Question: I have created a sample app from my real world app. I have used wxPython 3.0, python 2.7 and windows 7 64-bit OS.
The app is simple. It is a GUI with a text field where you can enter an IP address and then upon clicking a button, 10 nslookup queries will be made. The 'gui.py' contains the GUI code and the 'lookup.py' will contain the nslookup process code. After all this I used 'py2exe' to create an executable. I successfully created an executable too.
: When I execute my newly created executable the cmd console also appears/blinks while my app is running and performing nslookup queries! Why is this happening and how to avoid this? However if I execute my app via cmd by typing 'gui.py' and hitting enter, no cmd windows appear during the nslookup process.
: All the code and the newly created executable is available for download <URL>, just to avoid any identation problems. Any suggestions will be appreciated.
:
'''
# -*- coding: utf-8 -*-
import wx
from wx.lib.pubsub import setupkwargs
from wx.lib.pubsub import pub as Publisher
from threading import Thread
import threading
import socket
import os
import sys
from lookup import checker
class GUI(wx.Frame):
def __init__(self):
filePath = ''
wx.Frame.__init__(self, None, wx.ID_ANY, "test v1.0", style = wx.DEFAULT_FRAME_STYLE,size=(550,250))
self.Center()
self.CreateStatusBar()
self.mainPanel = mainPanel = wx.Panel(self, -1)
self.mainPanel.SetBackgroundColour('#EEEEEE')
mainSizer = wx.BoxSizer(wx.VERTICAL)
self.myFont = myFont = wx.Font(11, wx.MODERN, wx.NORMAL, wx.NORMAL, False, "Arial")
boldFont = wx.Font(11, wx.MODERN, wx.NORMAL, wx.BOLD, False, "Arial")
ipPanel = wx.Panel(mainPanel, -1, style=wx.BORDER)
iptextSizer = wx.BoxSizer(wx.VERTICAL)
iptitleText = wx.StaticText(ipPanel, -1, 'Please enter the IP and click the Check IP button to proceed!')
iptitleText.SetFont(myFont)
iptitleText.SetForegroundColour(wx.BLUE)
iptextSizer.Add(iptitleText, 0, wx.TOP|wx.EXPAND, 10)
ipText = wx.StaticText(ipPanel, -1, 'IP adddress: ')
ipText.SetFont(myFont)
ipTextCtrl = self.ipTextCtrl = wx.TextCtrl(ipPanel, -1, style = wx.TE_RICH, size=(303,24), name='ipTextCtrl')
ipTextCtrl.SetFont(boldFont)
ipTextCtrl.SetBackgroundColour('#FBFE99')
ipTextCtrl.SetMaxLength(15)
ipTextCtrl.Bind(wx.EVT_LEFT_DOWN, self.onClick)
ipTextCtrl.SetToolTip(wx.ToolTip("Please enter the IP address here."))
self.ipButton = ipButton = wx.Button(ipPanel, -1, 'Check IP', size=(98,35), name='ipButton')
ipButton.Bind(wx.EVT_LEFT_DOWN, self.onClick)
ipButton.SetFont(myFont)
ipButton.SetForegroundColour('#D6FDE2')
ipButton.SetBackgroundColour('#05C354')
ipButton.SetToolTip(wx.ToolTip("Click to start the lookup process."))
ipSizer = wx.BoxSizer(wx.HORIZONTAL)
ipSizer.AddSpacer(10)
ipSizer.Add(ipText, 0, wx.TOP, 11)
ipSizer.Add(ipTextCtrl, 0, wx.TOP, 9)
ipSizer.AddSpacer(40)
ipSizer.Add(ipButton, 0)
ipSizerMain = wx.BoxSizer(wx.VERTICAL)
ipSizerMain.Add(iptextSizer, 0, wx.ALL|wx.EXPAND, 5)
ipSizerMain.Add(ipSizer, 0, wx.ALL|wx.EXPAND, 5)
ipPanel.SetSizer(ipSizerMain)
mainsizer = wx.BoxSizer(wx.VERTICAL)
mainSizerA = wx.BoxSizer(wx.HORIZONTAL)
mainSizerA.Add(ipPanel, 1, wx.ALL, 2)
mainSizer.AddSpacer(10)
mainSizer.Add(mainSizerA, 0, wx.EXPAND)
mainPanel.SetSizer(mainSizer)
mainPanel.Layout()
def logger(self, result):
if result:
pass
else:
self.ipButton.SetLabel('Check IP')
self.ipButton.SetForegroundColour('#D6FDE2')
self.ipButton.SetBackgroundColour('#05C354')
self.iplistButton.SetLabel('Check IP List')
self.browseButton.SetLabel('Browse IP List')
self.browseButton.SetBackgroundColour('#05C354')
self.browseButton.SetForegroundColour('#D6FDE2')
self.ipButton.Enable()
self.browseButton.Enable()
self.stopButton.Disable()
def onClick(self, e):
widget = e.GetEventObject()
widgetName = widget.GetName()
if widgetName == 'ipButton':
self.IP = self.ipTextCtrl.GetLineText(0)
threadgetResults = getResults(self.IP, 'IP', None)
class getResults(Thread):
def __init__(self, IP, code, filePath):
Thread.__init__(self)
self.IP = IP
self.code = code
self.filePath = filePath
self.daemon = True
self.start()
def run(self):
if self.code == 'IP':
blCheckerObj = checker()
output = blCheckerObj.lookup(self.IP)
else:
pass
#--------------------------- MAIN -------------------------------
if __name__=='__main__':
app = wx.App()
frame = GUI().Show()
app.MainLoop()
'''
'''
import subprocess
import time
import os
import sys
import random
class checker:
def lookup(self, IP):
self.IP = IP
cmd = 'nslookup ' +self.IP
print ' QUERY: '+cmd+'
'
for i in range(0,10):
p = subprocess.Popen(cmd, stdout=subprocess.PIPE, stderr=subprocess.PIPE)
self.out, self.err = p.communicate()
print self.out
time.sleep(3)
'''
for building the executable.
'''
from distutils.core import setup
import py2exe
dll_excludes = ['OLEAUT32.dll','USER32.dll','COMCTL32.dll','SHELL32.dll',
'ole32.dll','MSVCP90.dll','WINMM.dll','WSOCK32.dll',
'COMDLG32.dll','ADVAPI32.dll','NETAPI32.dll','WS2_32.dll',
'WINSPOOL.DRV','GDI32.dll','RPCRT4.dll','VERSION.dll',
'KERNEL32.dll','ntdll.dll']
setup (
name='Test',
description="Script to test py2exe for packaging",
version="0.1",
windows=['gui.py'],#windows=[{'script': 'gui.py'}],
platforms=["windows"],
options={ 'py2exe': {
'packages': 'encodings, wx.lib.pubsub',
"excludes": dll_excludes,
}
},
)
'''
:

: I would really appreciate it if any one of could test my script and post here if you observed any blinking/appearing of cmd console window, while the execution of my python script and as well as during the execution of the executable created.
: I took the suggestion from <URL> module instead of 'nslookup' command, and now my problem is solved!
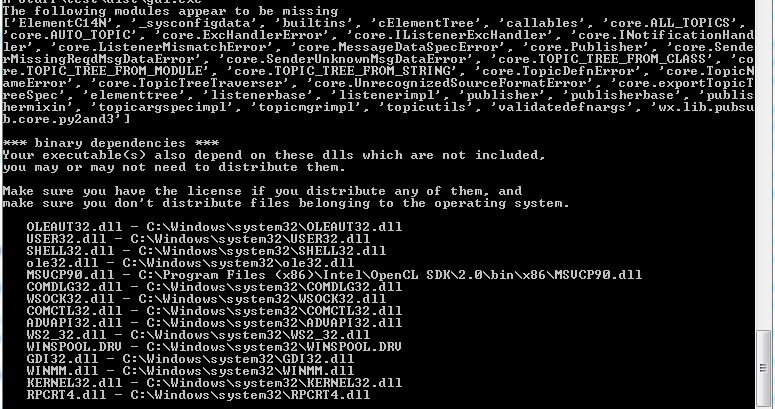
Answer: Change the instantiation of wx.App to the following:
'''
app = wx.App(False)
'''
This tells wxPython not to redirect stdout/stderr to a window. Also I believe that 'setup.py' file has an error as well. Try setting the 'windows=' line to the following:
'''
windows=['gui.py']
'''
See also:
- <URL>